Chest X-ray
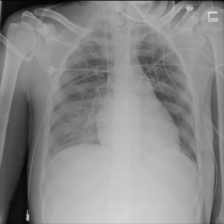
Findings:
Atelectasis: negative
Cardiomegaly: negative
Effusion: negative
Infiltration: negative
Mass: negative
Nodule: negative
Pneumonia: negative
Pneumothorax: negative
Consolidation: negative
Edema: negative
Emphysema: negative
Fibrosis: negative
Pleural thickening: negative
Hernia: negative